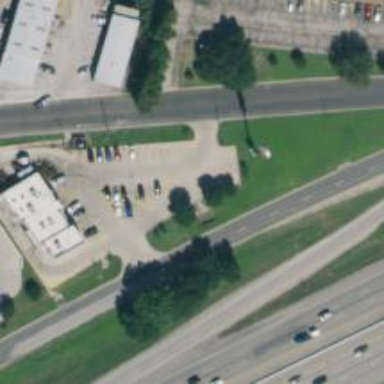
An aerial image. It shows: Secondary road with asphalt surface and frontage road.